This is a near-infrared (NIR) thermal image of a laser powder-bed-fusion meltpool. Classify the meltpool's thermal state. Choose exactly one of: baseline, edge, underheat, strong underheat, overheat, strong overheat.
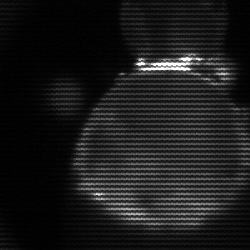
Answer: edge